Question: Try to compile following code and you'll find that compiler takes >3 GB of RAM (all free memory on my machine) and very long time to compile (actually I get IO exception after 10 minutes).
'''
using System;
using System.Linq;
public class Test
{
public static void Main()
{
Enumerable.Range(0, 1).Sum(a =>
Enumerable.Range(0, 1).Sum(b =>
Enumerable.Range(0, 1).Sum(c =>
Enumerable.Range(0, 1).Sum(d =>
Enumerable.Range(0, 1).Sum(e =>
Enumerable.Range(0, 1).Sum(f =>
Enumerable.Range(0, 1).Count(g => true)))))));
}
}
'''
Can anybody explain this curious behavior?

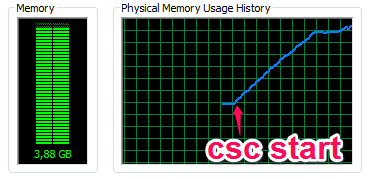
Answer: I believe that it's related to type inference and/or lambda generation (when type inference has to go in the opposite direction to normal), combined with overload resolution. Unfortunately, just supplying the type parameters doesn't help the situation (where it presumably still has to perform the type checking).
The following code, which should logically be the equivalent code from yours, after lambdas have been analyzed, compiles without issue:
'''
static void Main()
{
var x = Enumerable.Range(0, 1).Sum(a);
}
private static int a(int a)
{
return Enumerable.Range(0, 1).Sum(b);
}
private static int b(int b)
{
return Enumerable.Range(0, 1).Sum(c);
}
private static int c(int c)
{
return Enumerable.Range(0, 1).Sum(d);
}
private static int d(int d)
{
return Enumerable.Range(0, 1).Sum(e);
}
private static int e(int e)
{
return Enumerable.Range(0, 1).Sum(f);
}
private static int f(int f)
{
return Enumerable.Range(0, 1).Count(g);
}
private static bool g(int g)
{
return true;
}
'''
---
I believe Eric Lippert has posted before that type inference is one of the places in the C# compiler where (certain problems) may force the compiler to try to solve an NP-Complete problem and its only real strategy (as here) is brute force. If I can find the relevant references, I'll add them here.
---
The best reference I can find is <URL> has 10 overloads that accept a lambda/method.